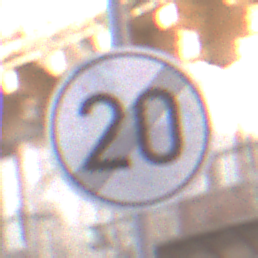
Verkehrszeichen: EndeGeschwindigkeit20
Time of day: MorningAfternoon
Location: Outdoor (Urban)
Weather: PartlyCloudy
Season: NotSpecified
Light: Natural